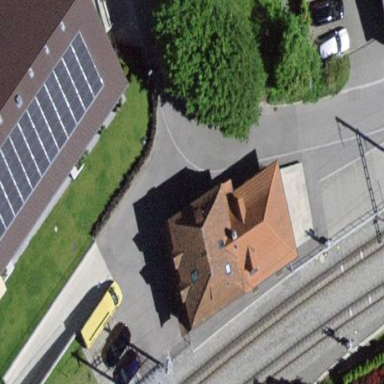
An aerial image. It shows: Train station building.